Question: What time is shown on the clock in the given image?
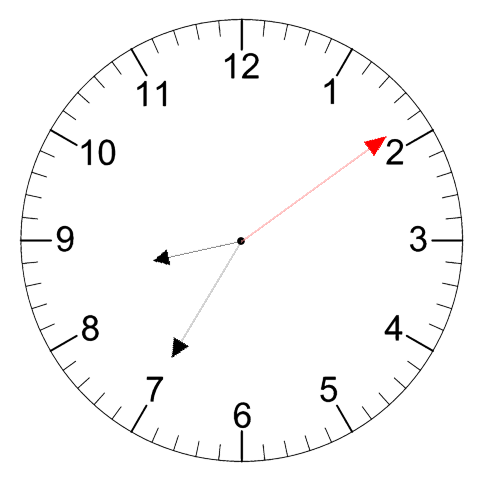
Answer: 08:35:09